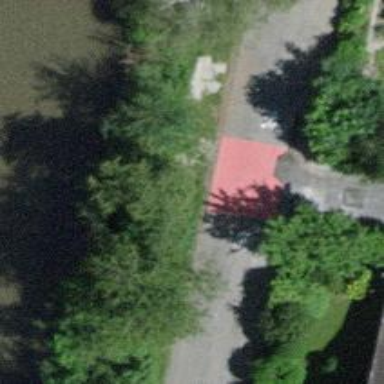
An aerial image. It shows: Paved footway.